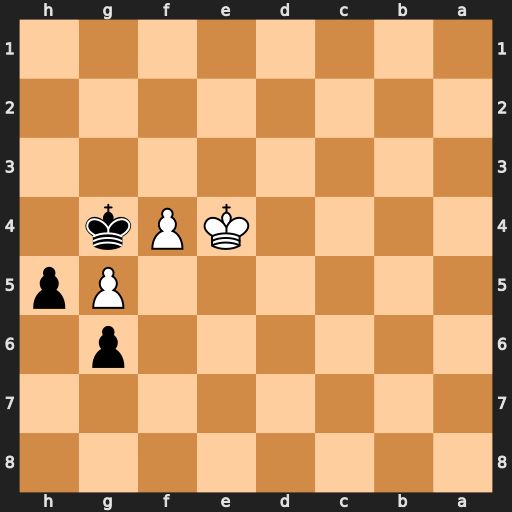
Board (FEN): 8/8/6p1/6Pp/4KPk1/8/8/8
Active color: b
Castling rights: -
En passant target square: -
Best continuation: h4 Ke5 h3 f5 h2